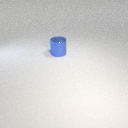
large blue metal cylinder